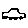
Label: car